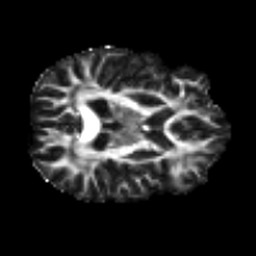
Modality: FA
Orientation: axial
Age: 33
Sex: female
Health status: ill
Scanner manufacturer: siemens
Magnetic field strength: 3 T
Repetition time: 6.5 s
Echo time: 0.062 s